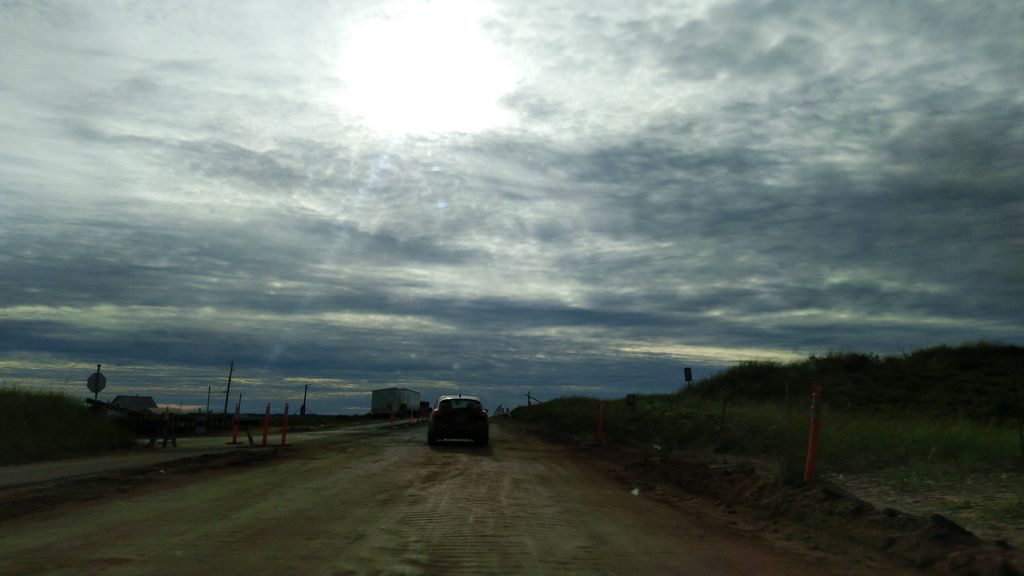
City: charlottetown